Field crop: maize
Growth stage: 1
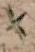
Species: atriplex